Field crop: tomato
Growth stage: 2
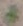
Species: solanum